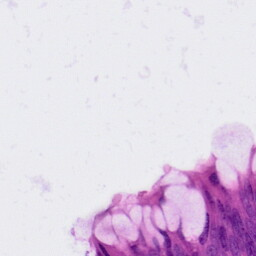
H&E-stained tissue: Colon